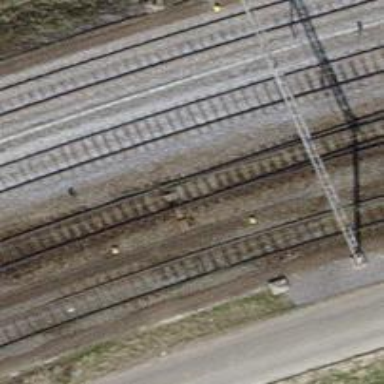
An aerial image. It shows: Rail yard with electrified contact lines for the trains.